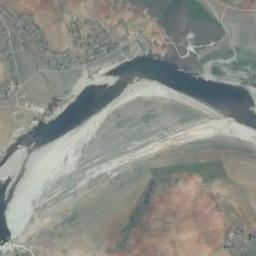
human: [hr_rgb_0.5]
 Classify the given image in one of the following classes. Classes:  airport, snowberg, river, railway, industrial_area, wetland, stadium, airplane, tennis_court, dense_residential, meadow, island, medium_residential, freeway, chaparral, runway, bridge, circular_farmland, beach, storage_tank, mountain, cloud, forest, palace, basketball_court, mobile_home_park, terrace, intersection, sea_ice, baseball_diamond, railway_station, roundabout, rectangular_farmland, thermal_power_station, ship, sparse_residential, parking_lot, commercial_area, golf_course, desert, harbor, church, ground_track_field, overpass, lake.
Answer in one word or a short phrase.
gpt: river